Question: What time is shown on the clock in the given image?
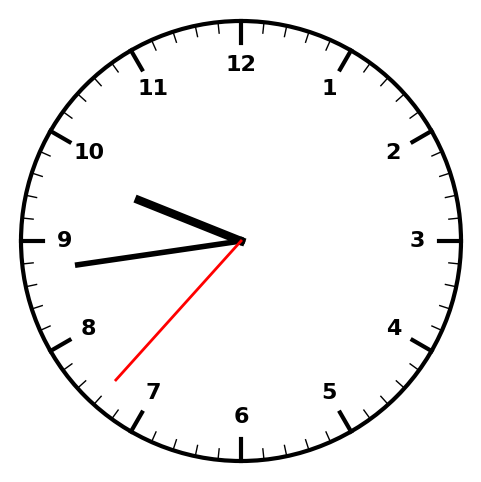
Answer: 09:43:37